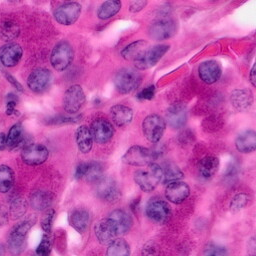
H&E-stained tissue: Pancreatic